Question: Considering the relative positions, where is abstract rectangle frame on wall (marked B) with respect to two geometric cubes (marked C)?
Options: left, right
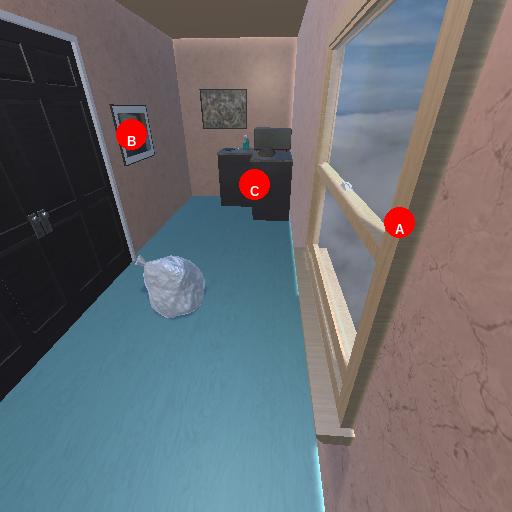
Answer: left